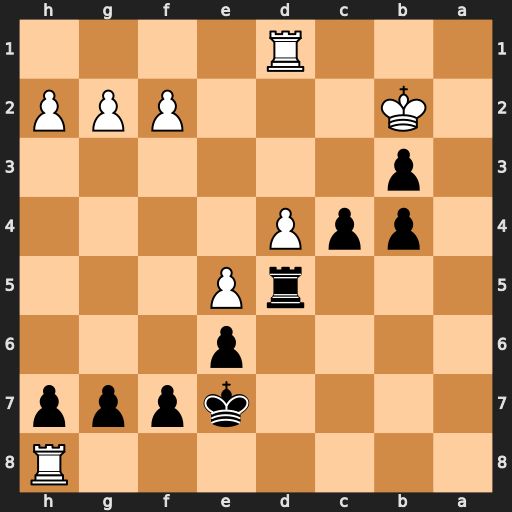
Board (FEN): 7R/4kppp/4p3/3rP3/1ppP4/1p6/1K3PPP/3R4
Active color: b
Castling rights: -
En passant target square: -
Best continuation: Ra5 Rc8 Ra2+ Kb1 c3